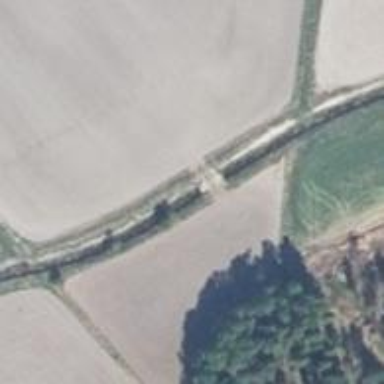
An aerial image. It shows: Culvert tunnel.